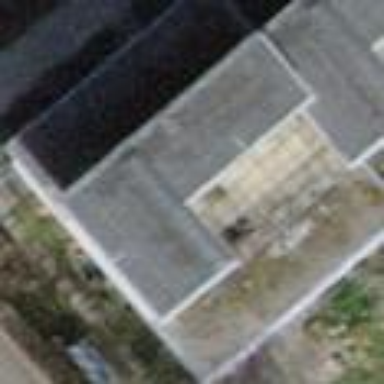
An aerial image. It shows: Terrace building with flat roof.